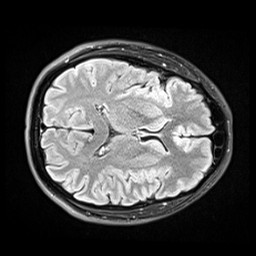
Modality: FLAIR
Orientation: axial
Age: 34
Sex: male
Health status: healthy
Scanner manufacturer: siemens
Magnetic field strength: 3 T
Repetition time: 9 s
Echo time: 0.088 s